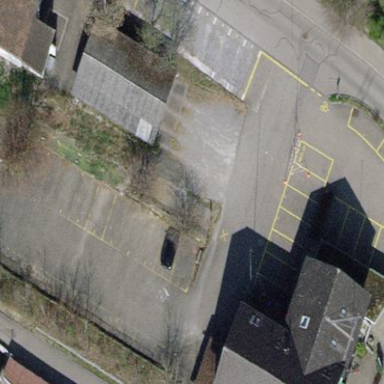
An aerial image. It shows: Parking area with surface.